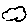
Label: cloud